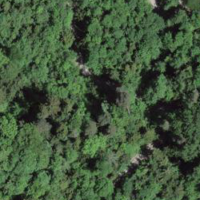
EUNIS habitat code: 44
Species observed at this site:
Aruncus dioicus
Stachys alpina
Equisetum telmateia